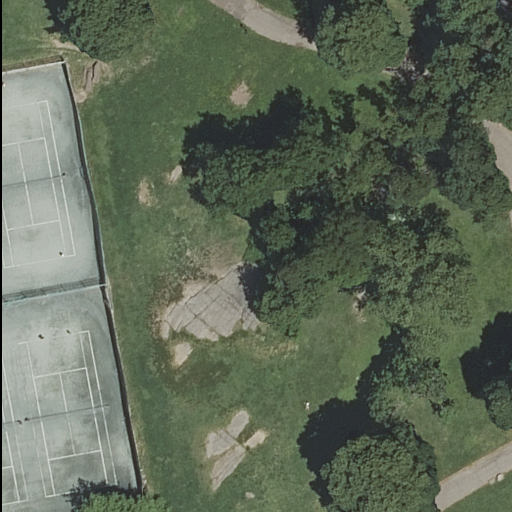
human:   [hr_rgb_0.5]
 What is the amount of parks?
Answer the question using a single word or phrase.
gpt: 1

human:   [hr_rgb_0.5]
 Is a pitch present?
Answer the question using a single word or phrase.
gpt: yes

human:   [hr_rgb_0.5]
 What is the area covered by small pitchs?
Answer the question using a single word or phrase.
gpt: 82m2

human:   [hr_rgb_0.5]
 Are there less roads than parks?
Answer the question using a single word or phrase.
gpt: no

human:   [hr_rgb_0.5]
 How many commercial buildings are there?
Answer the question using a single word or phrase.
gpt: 0

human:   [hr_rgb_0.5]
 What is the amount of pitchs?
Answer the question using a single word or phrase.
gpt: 3

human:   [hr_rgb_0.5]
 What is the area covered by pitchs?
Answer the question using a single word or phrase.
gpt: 939m2

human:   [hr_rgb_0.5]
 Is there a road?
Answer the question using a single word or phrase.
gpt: yes

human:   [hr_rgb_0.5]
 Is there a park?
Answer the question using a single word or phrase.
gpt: yes

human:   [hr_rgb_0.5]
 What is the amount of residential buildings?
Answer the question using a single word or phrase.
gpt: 0

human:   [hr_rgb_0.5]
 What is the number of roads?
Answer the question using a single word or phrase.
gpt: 3

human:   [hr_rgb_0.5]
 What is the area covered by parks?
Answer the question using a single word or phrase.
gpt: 10631m2

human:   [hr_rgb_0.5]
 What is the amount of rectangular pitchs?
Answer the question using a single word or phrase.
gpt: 3

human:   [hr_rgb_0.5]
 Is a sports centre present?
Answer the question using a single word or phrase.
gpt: yes

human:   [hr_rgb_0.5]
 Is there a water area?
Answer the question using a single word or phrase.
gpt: no

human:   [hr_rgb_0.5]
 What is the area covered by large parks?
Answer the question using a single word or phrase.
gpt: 10631m2

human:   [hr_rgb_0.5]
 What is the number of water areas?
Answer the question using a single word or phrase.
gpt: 0

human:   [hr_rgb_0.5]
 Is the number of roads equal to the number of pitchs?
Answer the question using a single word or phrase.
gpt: yes

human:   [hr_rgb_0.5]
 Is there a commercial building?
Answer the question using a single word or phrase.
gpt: no

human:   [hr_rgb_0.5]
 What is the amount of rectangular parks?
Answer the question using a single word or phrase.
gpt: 1

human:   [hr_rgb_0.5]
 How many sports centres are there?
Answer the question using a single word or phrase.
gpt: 1

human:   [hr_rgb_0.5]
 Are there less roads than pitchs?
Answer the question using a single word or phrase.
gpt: no

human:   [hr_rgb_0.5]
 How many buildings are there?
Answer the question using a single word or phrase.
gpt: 0

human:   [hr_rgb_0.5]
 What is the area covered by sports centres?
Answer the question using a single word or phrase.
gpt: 1927m2

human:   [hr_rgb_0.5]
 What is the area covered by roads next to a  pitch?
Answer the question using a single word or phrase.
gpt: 0m2

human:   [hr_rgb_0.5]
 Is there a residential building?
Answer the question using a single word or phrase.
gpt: no

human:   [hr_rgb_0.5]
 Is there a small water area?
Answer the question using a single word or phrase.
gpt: no

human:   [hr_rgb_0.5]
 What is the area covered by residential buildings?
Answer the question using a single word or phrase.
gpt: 0m2

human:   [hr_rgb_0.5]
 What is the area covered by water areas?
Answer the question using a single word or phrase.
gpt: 0m2

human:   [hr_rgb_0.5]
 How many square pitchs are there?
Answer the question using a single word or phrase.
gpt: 0

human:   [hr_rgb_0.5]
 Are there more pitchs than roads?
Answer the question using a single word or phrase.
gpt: no

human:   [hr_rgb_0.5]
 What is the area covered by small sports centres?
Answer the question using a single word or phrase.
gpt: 0m2

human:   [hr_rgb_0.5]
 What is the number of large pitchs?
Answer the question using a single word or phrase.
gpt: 0

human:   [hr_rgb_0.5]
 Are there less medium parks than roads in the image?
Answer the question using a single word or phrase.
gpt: yes

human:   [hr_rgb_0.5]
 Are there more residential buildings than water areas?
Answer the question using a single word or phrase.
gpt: no

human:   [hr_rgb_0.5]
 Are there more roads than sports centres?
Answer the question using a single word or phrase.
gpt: yes

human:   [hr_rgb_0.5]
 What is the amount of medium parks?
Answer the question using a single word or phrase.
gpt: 0

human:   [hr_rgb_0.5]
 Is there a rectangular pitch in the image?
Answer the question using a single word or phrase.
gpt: yes

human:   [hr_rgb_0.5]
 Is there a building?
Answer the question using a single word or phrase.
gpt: no

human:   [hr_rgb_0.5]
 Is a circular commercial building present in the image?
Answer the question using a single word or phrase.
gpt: no

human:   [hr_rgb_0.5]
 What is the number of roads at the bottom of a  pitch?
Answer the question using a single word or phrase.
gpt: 1

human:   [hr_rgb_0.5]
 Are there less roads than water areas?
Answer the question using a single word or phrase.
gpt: no

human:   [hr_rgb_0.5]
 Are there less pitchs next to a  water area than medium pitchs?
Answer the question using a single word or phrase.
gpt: yes

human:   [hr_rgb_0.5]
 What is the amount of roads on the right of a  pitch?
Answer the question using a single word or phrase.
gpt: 3

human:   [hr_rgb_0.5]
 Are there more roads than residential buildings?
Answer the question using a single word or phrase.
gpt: yes

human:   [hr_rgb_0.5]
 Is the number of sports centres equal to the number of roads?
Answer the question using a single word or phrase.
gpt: no

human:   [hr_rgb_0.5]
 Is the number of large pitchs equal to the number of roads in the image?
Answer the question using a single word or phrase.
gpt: no

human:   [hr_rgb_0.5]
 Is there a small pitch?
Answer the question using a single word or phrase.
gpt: yes

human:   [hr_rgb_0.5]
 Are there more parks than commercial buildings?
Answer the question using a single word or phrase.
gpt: yes

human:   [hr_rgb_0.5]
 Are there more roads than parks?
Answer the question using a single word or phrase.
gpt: yes

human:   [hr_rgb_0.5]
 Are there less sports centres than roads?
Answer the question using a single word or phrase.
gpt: yes

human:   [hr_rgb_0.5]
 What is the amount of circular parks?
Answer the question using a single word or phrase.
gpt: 0

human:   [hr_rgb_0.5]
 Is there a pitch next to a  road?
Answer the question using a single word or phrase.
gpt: yes

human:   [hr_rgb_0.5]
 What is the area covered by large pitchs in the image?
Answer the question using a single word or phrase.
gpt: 0m2

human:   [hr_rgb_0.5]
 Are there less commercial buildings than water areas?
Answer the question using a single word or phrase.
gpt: no

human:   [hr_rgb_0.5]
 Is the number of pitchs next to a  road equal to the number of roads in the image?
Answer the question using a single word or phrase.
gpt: yes

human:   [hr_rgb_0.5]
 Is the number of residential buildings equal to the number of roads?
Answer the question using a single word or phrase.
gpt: no

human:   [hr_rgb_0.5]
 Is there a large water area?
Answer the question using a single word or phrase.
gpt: no

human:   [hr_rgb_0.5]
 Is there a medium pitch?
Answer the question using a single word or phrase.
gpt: yes

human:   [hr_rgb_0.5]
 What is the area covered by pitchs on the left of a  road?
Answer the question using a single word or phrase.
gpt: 939m2

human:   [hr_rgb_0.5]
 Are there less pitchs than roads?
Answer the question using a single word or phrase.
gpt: no

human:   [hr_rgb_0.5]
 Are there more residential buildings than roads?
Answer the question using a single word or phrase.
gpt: no

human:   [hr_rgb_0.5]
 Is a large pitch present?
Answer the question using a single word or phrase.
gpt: no

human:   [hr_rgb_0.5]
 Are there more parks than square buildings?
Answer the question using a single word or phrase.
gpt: yes